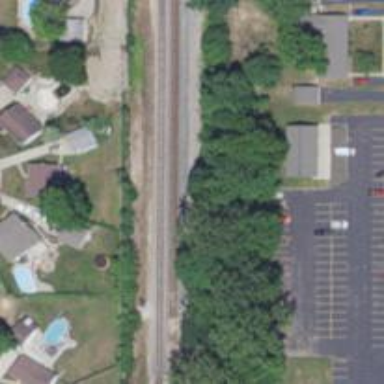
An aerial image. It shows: Railway track.